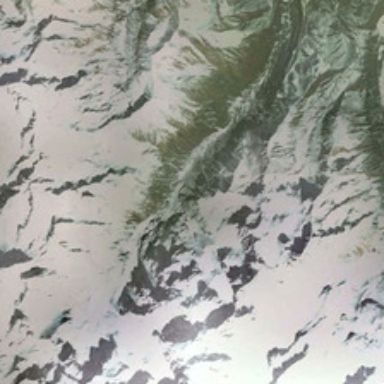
Here is some snow capped mountainpeaks .